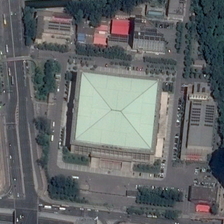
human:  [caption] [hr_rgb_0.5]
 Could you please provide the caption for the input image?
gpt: a light cyan square center building is surrounded by green trees and several buildings .

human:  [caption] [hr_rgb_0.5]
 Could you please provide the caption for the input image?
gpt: a light cyan square center building is surrounded by green trees and several buildings .

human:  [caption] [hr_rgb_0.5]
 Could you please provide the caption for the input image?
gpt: a light cyan square center building is surrounded by green trees and several buildings .

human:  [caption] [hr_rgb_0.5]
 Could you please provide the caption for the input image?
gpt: a light cyan square center building is surrounded by green trees and several buildings .

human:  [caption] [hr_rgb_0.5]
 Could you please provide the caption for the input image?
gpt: a light cyan square center building is surrounded by green trees and several buildings .